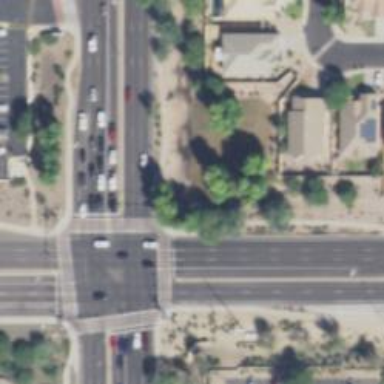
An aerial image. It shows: Footway crossing.